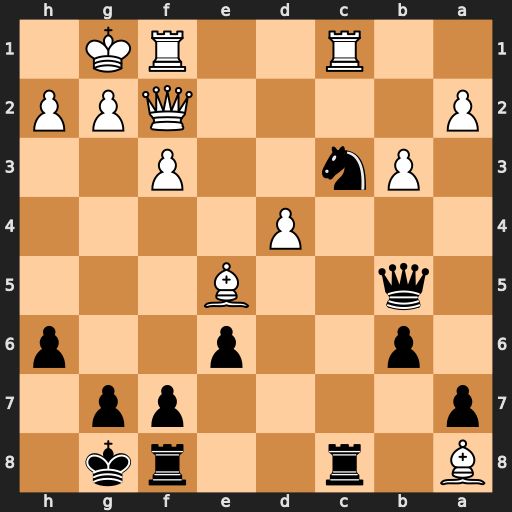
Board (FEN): B1r2rk1/p4pp1/1p2p2p/1q2B3/3P4/1Pn2P2/P4QPP/2R2RK1
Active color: b
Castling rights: -
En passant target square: -
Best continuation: Ne2+ Qxe2 Qxe2